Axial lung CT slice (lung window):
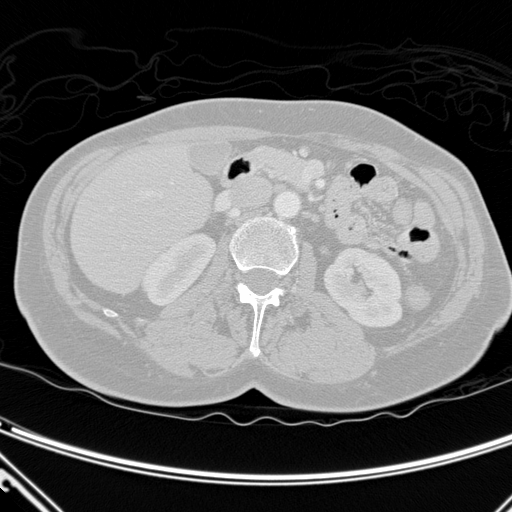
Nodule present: no